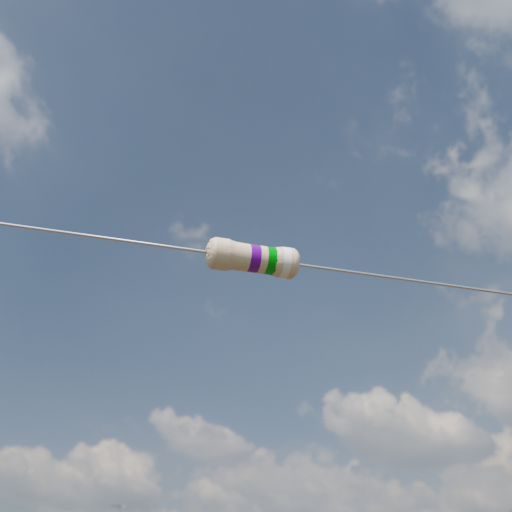
Resistor colour bands (in order): violet, green, white